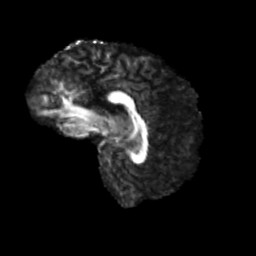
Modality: FA
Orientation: sagittal
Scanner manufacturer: siemens
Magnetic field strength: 3 T
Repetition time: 4 s
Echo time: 0.0594 s